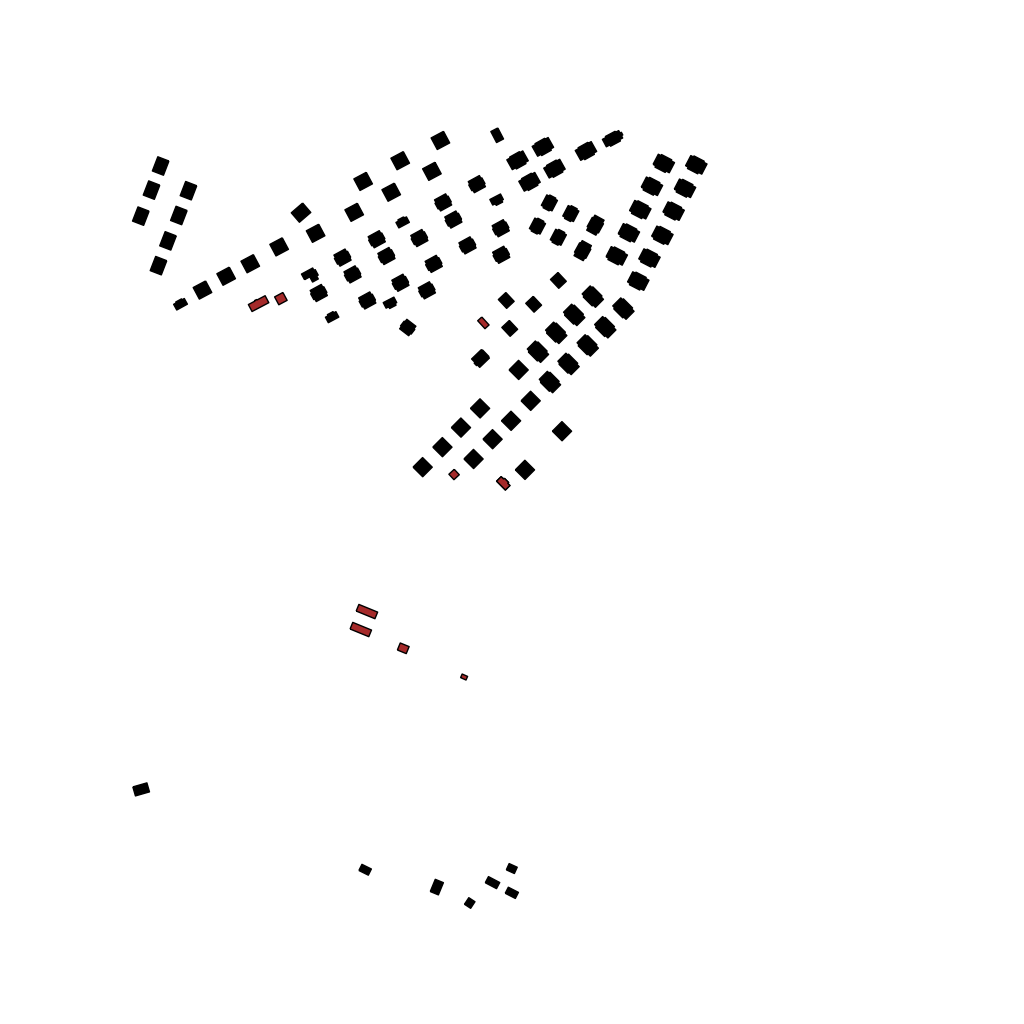
Tags: overhead vector_map, recreation, residential, transport, individual_rise, density_1, Building, Facility, 1.0 km²